Question: I've done some research and I am stuck in finding the solution. I have a time series data, very basic data frame, let's call it 'x':
'''
Date Used
11/1/2011 587
11/2/2011 578
11/3/2011 600
11/4/2011 599
11/5/2011 678
11/6/2011 555
11/7/2011 650
11/8/2011 700
11/9/2011 600
11/10/2011 550
11/11/2011 600
11/12/2011 610
11/13/2011 590
11/14/2011 595
11/15/2011 601
11/16/2011 700
11/17/2011 650
11/18/2011 620
11/19/2011 645
11/20/2011 650
11/21/2011 639
11/22/2011 620
11/23/2011 600
11/24/2011 550
11/25/2011 600
11/26/2011 610
11/27/2011 590
11/28/2011 595
11/29/2011 601
11/30/2011 700
12/1/2011 650
12/2/2011 620
12/3/2011 645
12/4/2011 650
12/5/2011 639
12/6/2011 620
12/7/2011 600
12/8/2011 550
12/9/2011 600
12/10/2011 610
12/11/2011 590
12/12/2011 595
12/13/2011 601
12/14/2011 700
12/15/2011 650
12/16/2011 620
12/17/2011 645
12/18/2011 650
12/19/2011 639
12/20/2011 620
12/21/2011 600
12/22/2011 550
12/23/2011 600
12/24/2011 610
12/25/2011 590
12/26/2011 750
12/27/2011 750
12/28/2011 666
12/29/2011 678
12/30/2011 800
12/31/2011 750
'''
I really appreciate any help with this. I am working with time series data and need to be able to create forecast based on historical data.
1. First I tried to convert it to xts: x.xts <- xts(x$Used, x$Date)
2. Then, I converted x.xts to regular time series: x.ts <- as.ts(x.xts)
3. Put the values in ets: x.ets <- ets(x.ts)
4. Performed forecasting for 10 periods: x.fore <- forecast(x.ets, h=10)
5. x.fore is this: Point Forecast Lo 80 Hi 80 Lo 95 Hi 95
87 <PHONE> <PHONE> 1034.<PHONE> 1087.605
88 <PHONE> <PHONE> 1047.<PHONE> 1108.408
89 <PHONE> <PHONE> 1059.<PHONE> 1127.029
90 <PHONE> <PHONE> 1070.<PHONE> 1144.048
91 <PHONE> <PHONE> 1081.<PHONE> 1159.824
92 <PHONE> <PHONE> 1090.<PHONE> 1174.602
93 <PHONE> <PHONE> 1100.<PHONE> 1188.555
94 <PHONE> <PHONE> 1108.<PHONE> 1201.811
95 <PHONE> <PHONE> 1117.<PHONE> 1214.468
96 <PHONE> <PHONE> 1124.<PHONE> 1226.605
6. When I try to plot the x.fore, I get a graph but the x-axis is showing numbers rather than dates:

Are the steps I am doing correct? How can I change the x-axis to read show dates?
I thank you so much for any input.
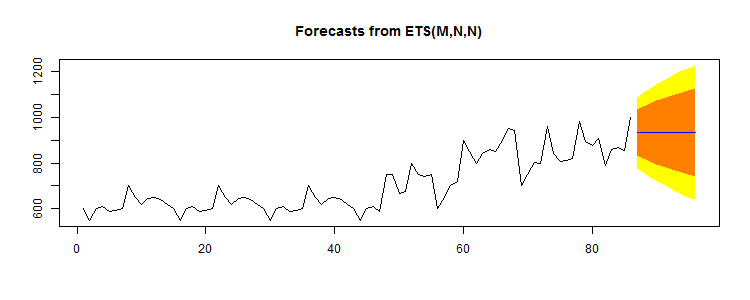
Answer: Here's what I did:
'''
x$Date = as.Date(x$Date,format="%m/%d/%Y")
x = xts(x=x$Used, order.by=x$Date)
# To get the start date (305)
# > as.POSIXlt(x = "2011-11-01", origin="2011-11-01")$yday
## [1] 304
# Add one since that starts at "0"
x.ts = ts(x, freq=365, start=c(2011, 305))
plot(forecast(ets(x.ts), 10))
'''
Resulting in:

What can we learn from this:
- - '2011.85''365*.85'- 'as.POSIXlt(x = "2011-11-01", origin="2011-11-01")$yday''as.Date(310, origin="2011-01-01")'
## Update
You can drop even more intermediate steps, since there's no reason to first convert your data into an xts.
'''
x = ts(x$Used, start=c(2011, as.POSIXlt("2011-11-01")$yday+1), frequency=365)
# NOTE: We have only selected the "Used" variable
# since ts will take care of dates
plot(forecast(ets(x), 10))
'''
This gives exactly the same result as the image above.
## Update 2
Building on the solution provided by @joran, you can try:
'''
# 'start' calculation = 'as.Date("2011-11-01")-as.Date("2011-01-01")+1'
# No need to convert anything to dates at this point using xts
x = ts(x$Used, start=c(2011, 305), frequency=365)
# Directly plot your forecast without your axes
plot(forecast(ets(x), 10), axes = FALSE)
# Generate labels for your x-axis
a = seq(as.Date("2011-11-01"), by="weeks", length=11)
# Plot your axes.
# 'at' is an approximation--there's probably a better way to do this,
# but the logic is approximately 365.25 days in a year, and an origin
# date in R of 'January 1, 1970'
axis(1, at = as.numeric(a)/365.25+1970, labels = a, cex.axis=0.6)
axis(2, cex.axis=0.6)
'''
Which will yield:

Part of the problem in your original code is that after you have converted your data to an 'xts' object, and converted that to a 'ts' object, you lose the dates in your 'forecast' points.
Compare the first column ('Point') of your 'x.fore' output to the following:
'''
> forecast(ets(x), 10)
Point Forecast Lo 80 Hi 80 Lo 95 Hi 95
2012.000 <PHONE> <PHONE> <PHONE> <PHONE> <PHONE>
2012.003 <PHONE> <PHONE> <PHONE> <PHONE> <PHONE>
2012.005 <PHONE> <PHONE> <PHONE> <PHONE> <PHONE>
2012.008 <PHONE> <PHONE> <PHONE> <PHONE> <PHONE>
2012.011 <PHONE> <PHONE> <PHONE> <PHONE> <PHONE>
2012.014 <PHONE> <PHONE> <PHONE> <PHONE> <PHONE>
2012.016 <PHONE> <PHONE> <PHONE> <PHONE> <PHONE>
2012.019 <PHONE> <PHONE> <PHONE> <PHONE> <PHONE>
2012.022 <PHONE> <PHONE> <PHONE> <PHONE> <PHONE>
2012.025 <PHONE> <PHONE> <PHONE> <PHONE> <PHONE>
'''
Hopefully this helps you understand the problem with your original approach and improves your capacity with dealing with time series in R.
## Update 3
Use the 'lubridate' package for better date handling:
'''
require(lubridate)
y = ts(x$Used, start=c(2011, yday("2011-11-01")), frequency=365)
plot(forecast(ets(y), 10), xaxt="n")
a = seq(as.Date("2011-11-01"), by="weeks", length=11)
axis(1, at = decimal_date(a), labels = format(a, "%Y %b %d"), cex.axis=0.6)
abline(v = decimal_date(a), col='grey', lwd=0.5)
'''
Resulting in:

Note the alternative method of identifying the start date for your 'ts' object.